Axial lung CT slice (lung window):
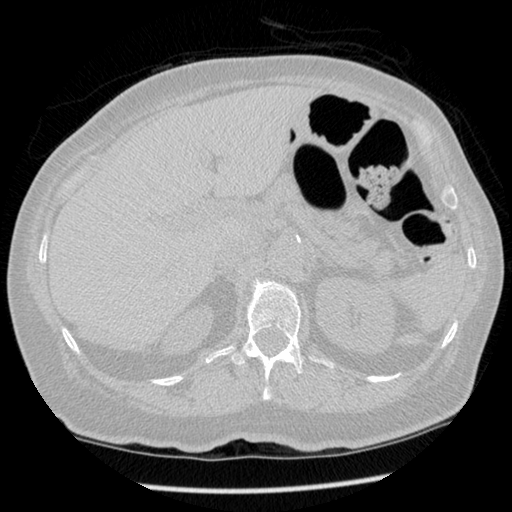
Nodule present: no